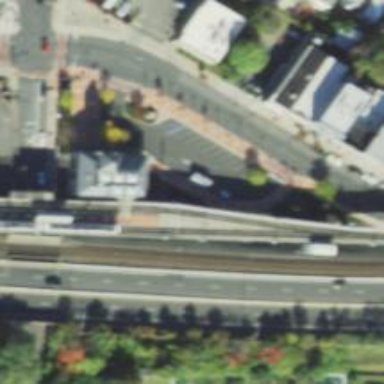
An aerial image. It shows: Bridge for light rail railway with electrified contact lines.